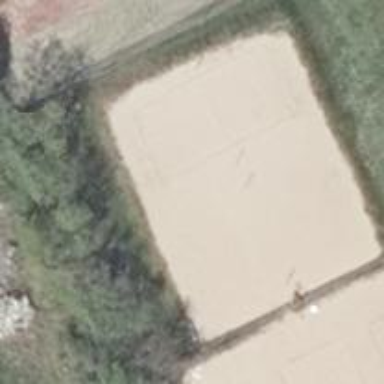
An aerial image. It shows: Sandy pitch designated for beach volleyball.